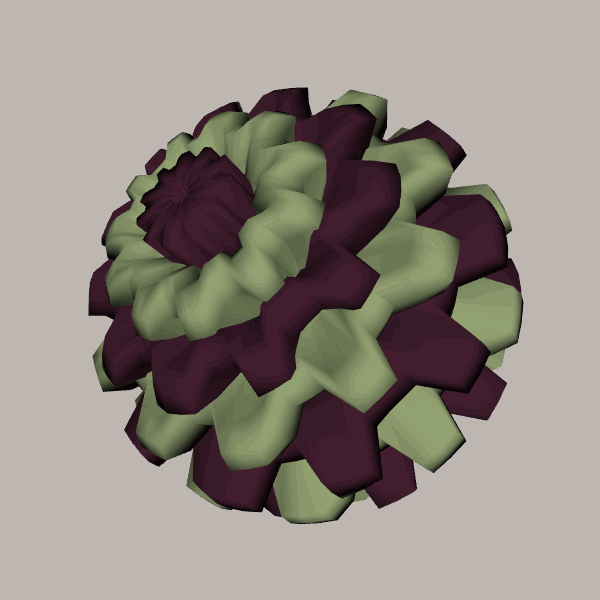
Background: light